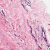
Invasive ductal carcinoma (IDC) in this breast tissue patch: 0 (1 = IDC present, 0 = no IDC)